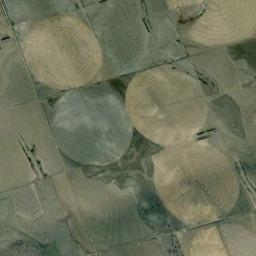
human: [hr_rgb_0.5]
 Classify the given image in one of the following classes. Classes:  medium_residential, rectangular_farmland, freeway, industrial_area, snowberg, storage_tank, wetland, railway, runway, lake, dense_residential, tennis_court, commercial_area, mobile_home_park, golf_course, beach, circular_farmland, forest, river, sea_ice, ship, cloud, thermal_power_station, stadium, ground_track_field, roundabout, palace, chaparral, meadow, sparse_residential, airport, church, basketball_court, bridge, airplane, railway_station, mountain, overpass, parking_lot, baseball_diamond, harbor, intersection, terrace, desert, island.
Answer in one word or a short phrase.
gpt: circular_farmland